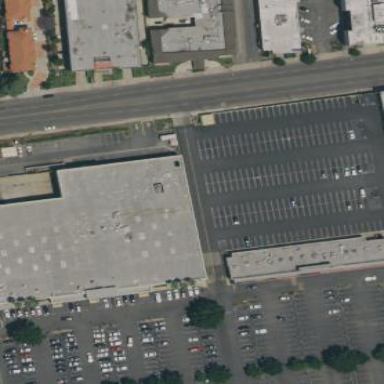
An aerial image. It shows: Retail building housing supermarket.